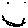
Label: smiley face